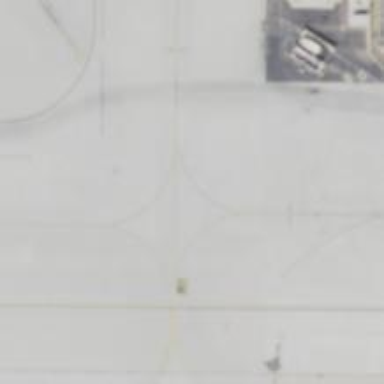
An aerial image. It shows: Image of taxiway at airport.